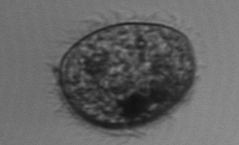
Label: Pleuronema